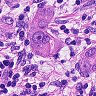
Metastatic tissue present: yes